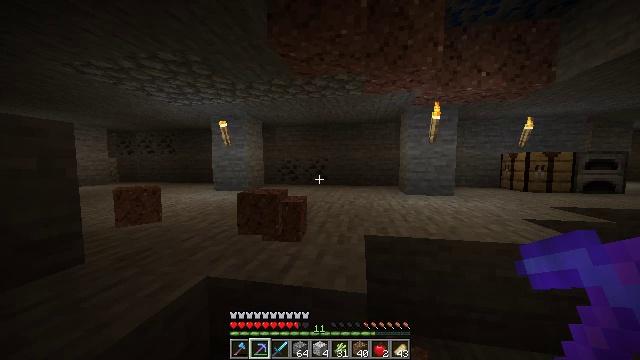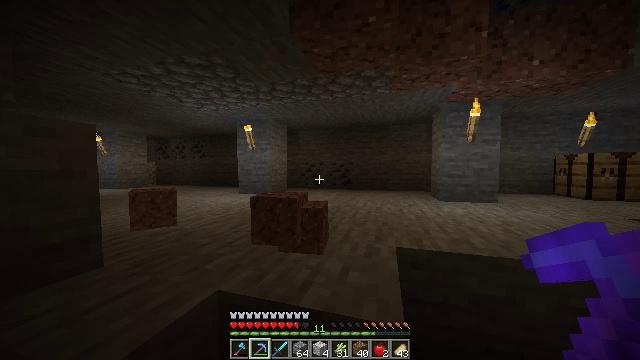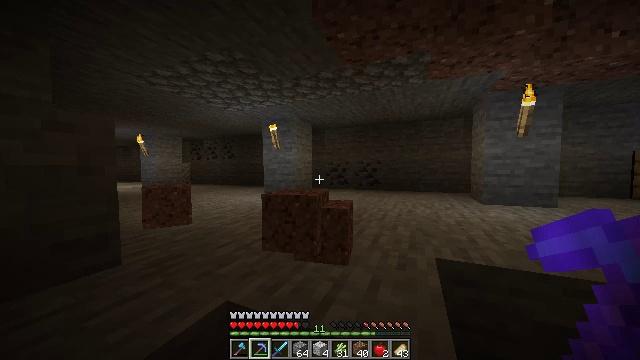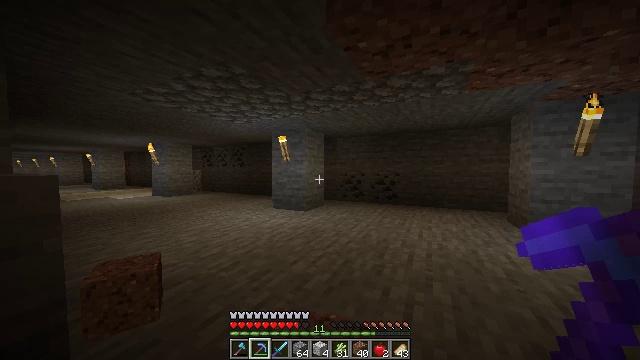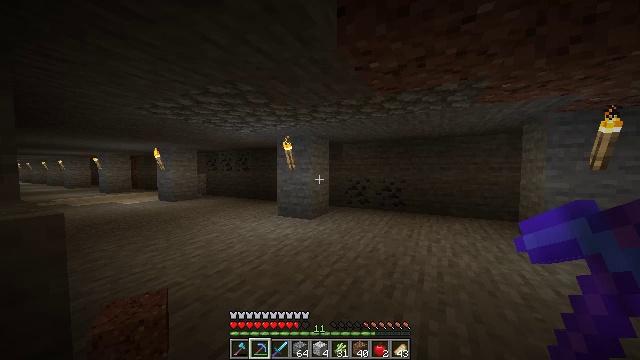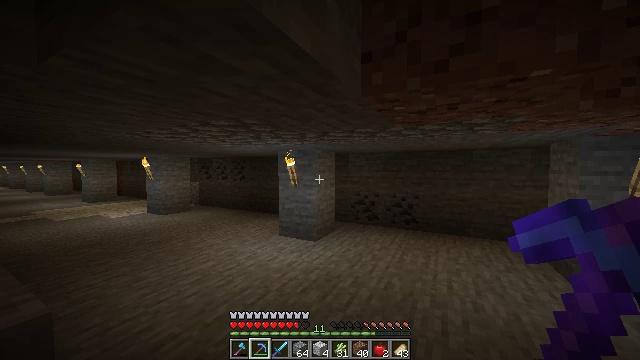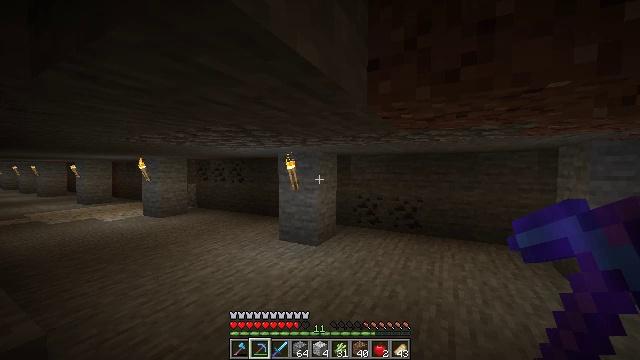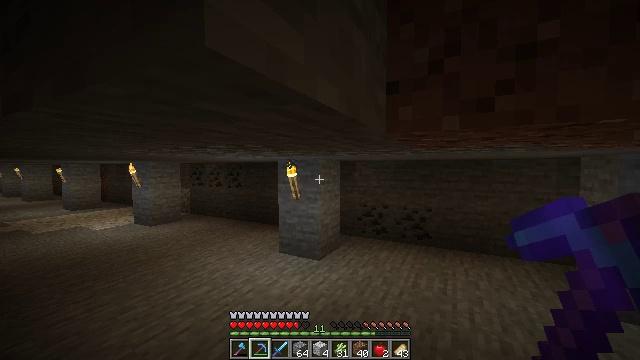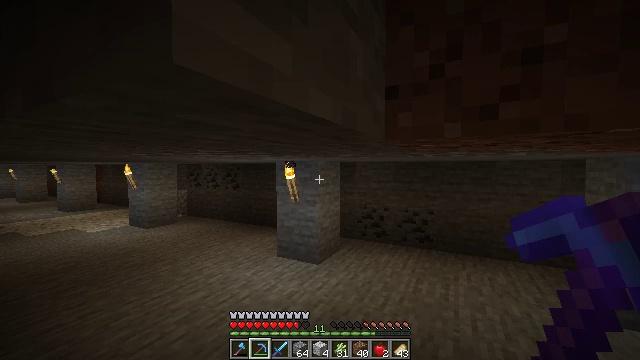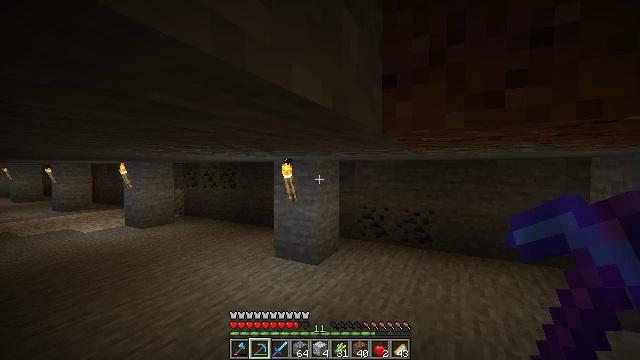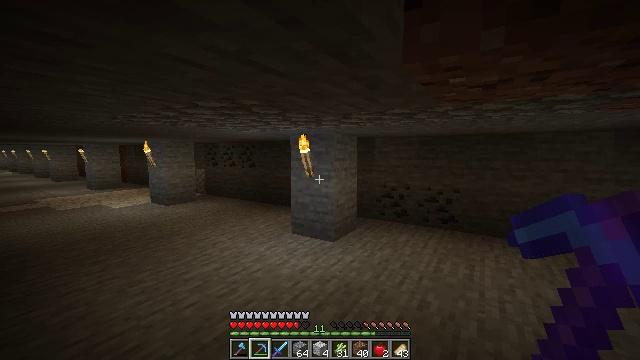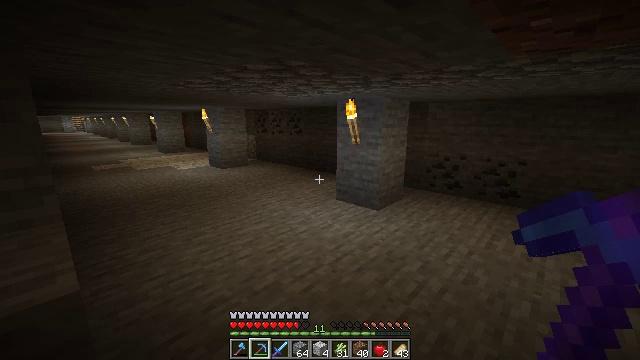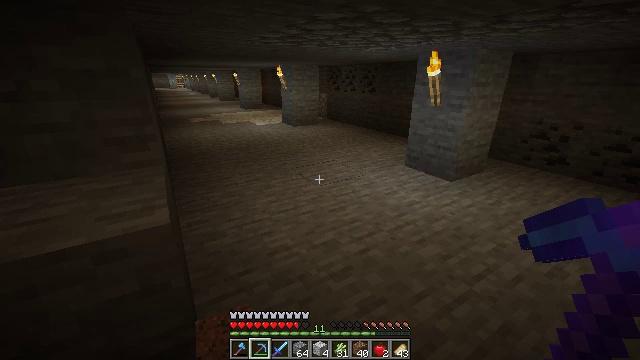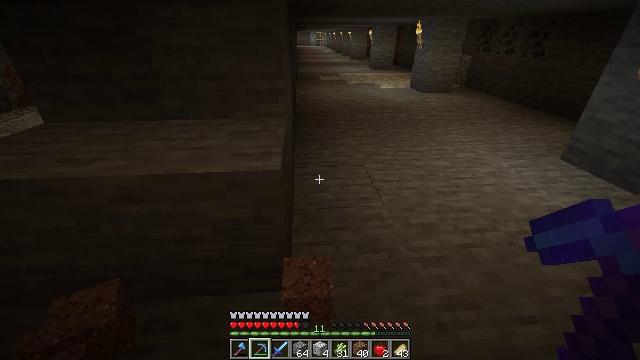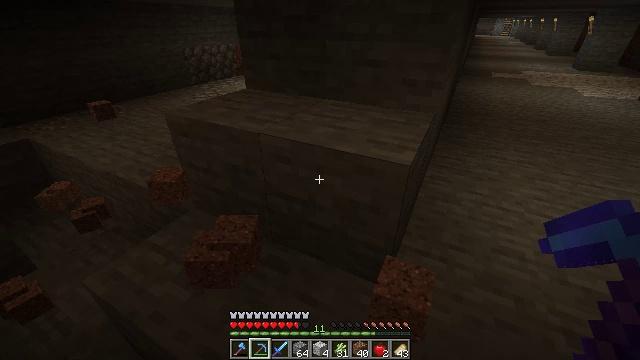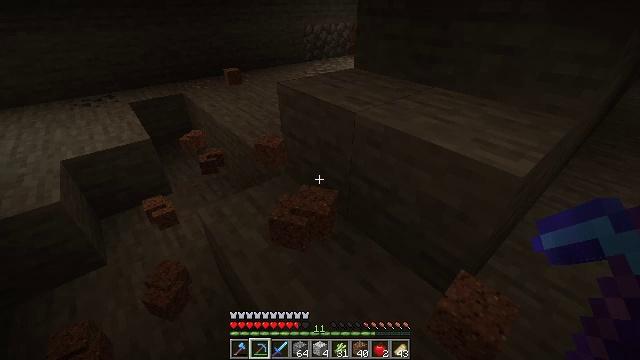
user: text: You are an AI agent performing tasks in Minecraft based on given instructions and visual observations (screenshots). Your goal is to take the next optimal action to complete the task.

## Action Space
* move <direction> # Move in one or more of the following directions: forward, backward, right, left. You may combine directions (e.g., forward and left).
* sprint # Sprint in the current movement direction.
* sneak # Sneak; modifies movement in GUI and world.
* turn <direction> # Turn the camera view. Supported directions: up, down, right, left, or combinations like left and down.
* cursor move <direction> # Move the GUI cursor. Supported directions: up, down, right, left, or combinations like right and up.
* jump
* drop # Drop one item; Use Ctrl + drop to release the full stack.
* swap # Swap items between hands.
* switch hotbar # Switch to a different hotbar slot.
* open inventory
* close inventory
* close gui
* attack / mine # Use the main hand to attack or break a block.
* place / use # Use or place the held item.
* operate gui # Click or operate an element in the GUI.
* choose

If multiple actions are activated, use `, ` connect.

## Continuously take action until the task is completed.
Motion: motion action
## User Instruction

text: Drop an oak pressure plate.
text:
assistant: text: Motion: move forward, turn left and up
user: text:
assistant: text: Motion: move forward, turn left
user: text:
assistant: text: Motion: move forward, turn left, jump
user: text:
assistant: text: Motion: move forward, jump
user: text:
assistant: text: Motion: move forward, jump
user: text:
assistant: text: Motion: move forward, jump
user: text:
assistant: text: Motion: move forward, jump
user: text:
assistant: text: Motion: move forward
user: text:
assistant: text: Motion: move forward
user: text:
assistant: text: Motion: turn left and down
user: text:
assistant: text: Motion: turn left and down
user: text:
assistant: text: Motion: turn left and down
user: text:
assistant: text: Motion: turn left and down
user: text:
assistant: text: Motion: turn left and down
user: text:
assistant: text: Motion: turn left and down
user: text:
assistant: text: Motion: turn left and down
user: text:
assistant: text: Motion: turn right
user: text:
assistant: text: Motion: no_op
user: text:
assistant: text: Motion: no_op
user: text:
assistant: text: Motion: no_op
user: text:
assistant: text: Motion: open inventory
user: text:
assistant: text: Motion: open inventory
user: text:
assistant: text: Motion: open inventory
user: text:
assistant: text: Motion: open inventory
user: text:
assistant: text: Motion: no_op
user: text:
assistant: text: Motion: no_op
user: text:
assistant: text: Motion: no_op
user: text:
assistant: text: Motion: no_op
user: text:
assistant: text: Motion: no_op
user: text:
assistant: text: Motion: cursor move right